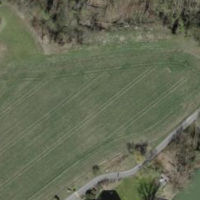
EUNIS habitat code: 25
Species observed at this site:
Alsophila aescularia
Poecilocampa populi
Lycia hirtaria
Operophtera brumata
Ischnura elegans
Libellula depressa
Prunus padus
Pieris rapae
Polyommatus icarus
Erannis defoliaria
Aglais urticae
Conistra vaccinii